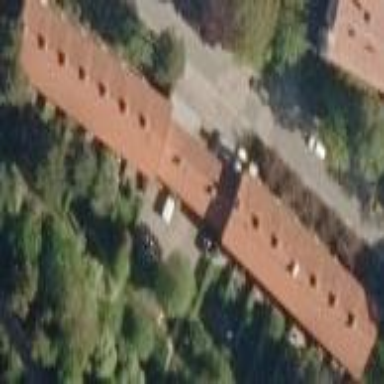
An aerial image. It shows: Terrace building.